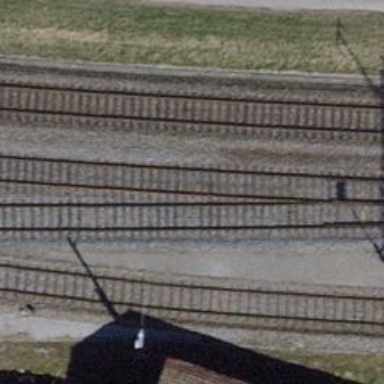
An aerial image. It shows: Single-track electrified railway siding with contact line for service.